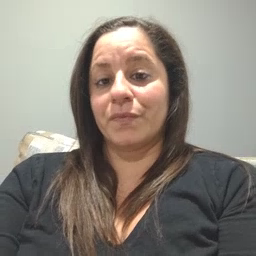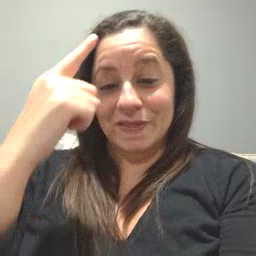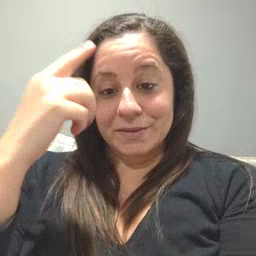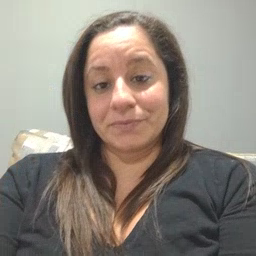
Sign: think